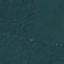
Land use / land cover: Forest